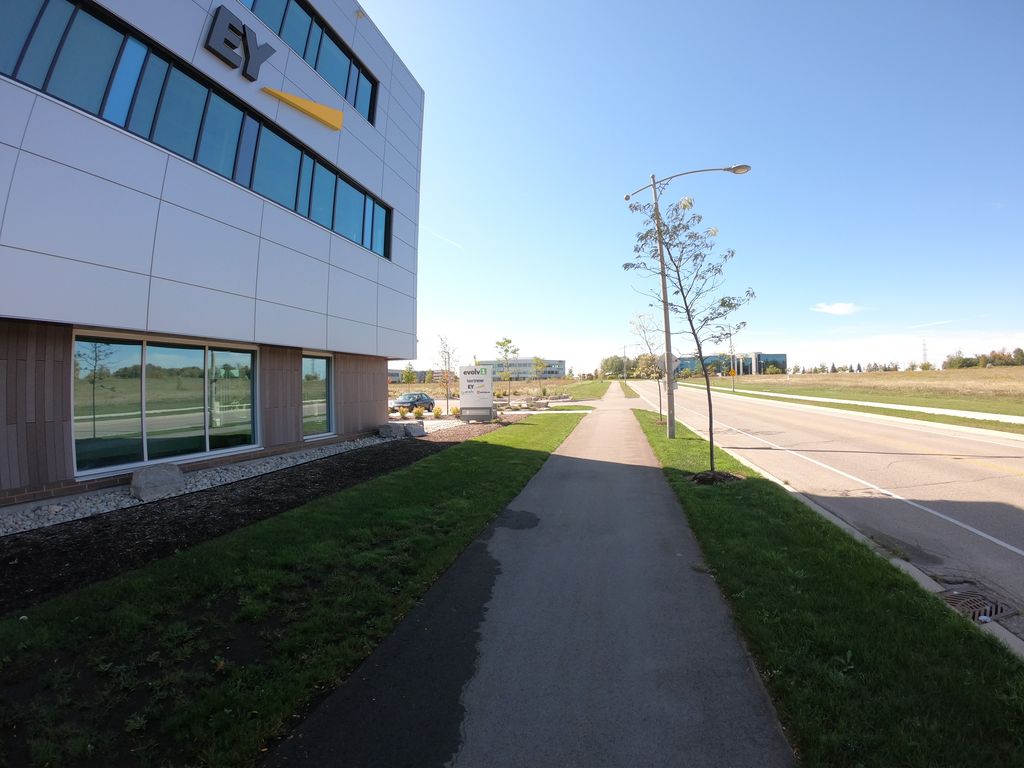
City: kitchener-waterloo